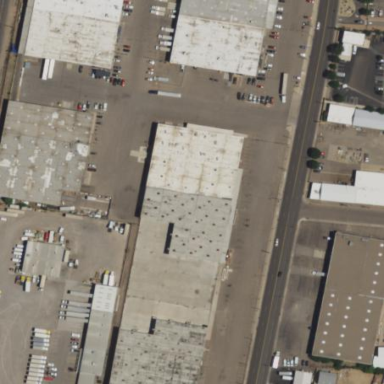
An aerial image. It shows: Warehouse.